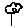
Label: flower